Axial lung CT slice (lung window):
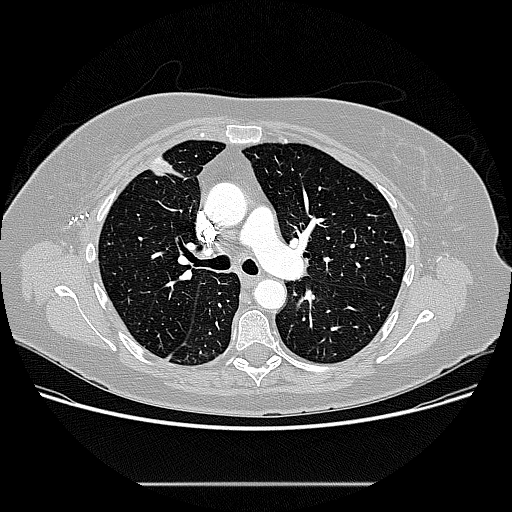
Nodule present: no